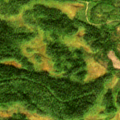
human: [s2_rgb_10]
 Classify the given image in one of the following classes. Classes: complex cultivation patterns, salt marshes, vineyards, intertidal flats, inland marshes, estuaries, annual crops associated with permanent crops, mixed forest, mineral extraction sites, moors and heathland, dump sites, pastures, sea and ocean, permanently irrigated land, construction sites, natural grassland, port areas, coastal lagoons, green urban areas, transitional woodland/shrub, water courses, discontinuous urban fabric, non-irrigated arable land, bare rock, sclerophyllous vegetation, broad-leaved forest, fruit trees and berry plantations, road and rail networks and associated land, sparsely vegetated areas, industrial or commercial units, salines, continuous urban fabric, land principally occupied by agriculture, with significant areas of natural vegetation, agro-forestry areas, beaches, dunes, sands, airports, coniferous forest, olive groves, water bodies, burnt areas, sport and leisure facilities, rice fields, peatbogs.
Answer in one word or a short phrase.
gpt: coniferous forest, transitional woodland/shrub, peatbogs